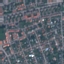
Label: Residential